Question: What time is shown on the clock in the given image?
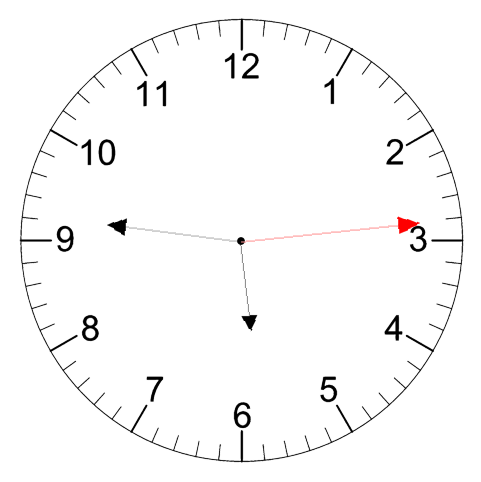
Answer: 05:46:14